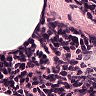
Metastatic tissue present: no